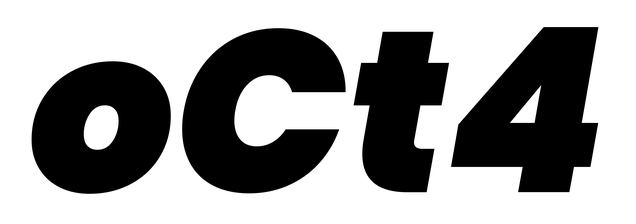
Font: Poppins-BlackItalic